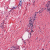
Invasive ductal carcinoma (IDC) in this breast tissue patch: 1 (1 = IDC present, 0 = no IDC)